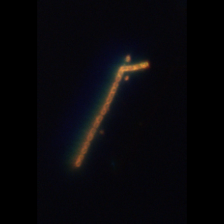
Taxon: Chaetoceros
Group: Diatoms